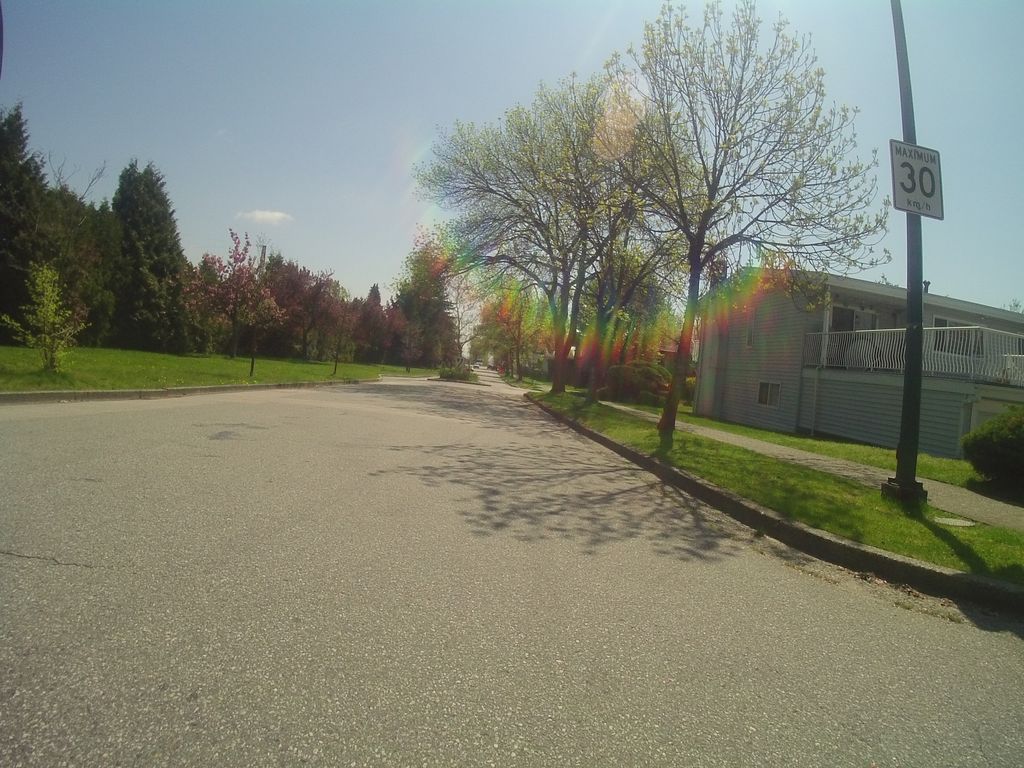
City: vancouver